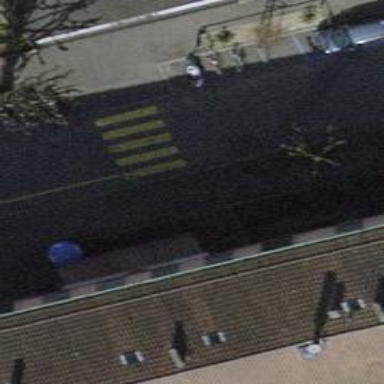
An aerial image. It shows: Residential road with asphalt surface. Both sides have sidewalks.